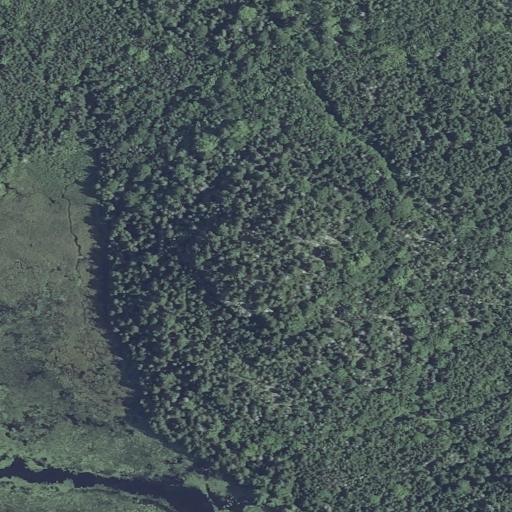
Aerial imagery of mountain in Maine named Estey Mountain containing evergreen forest, mixed forest, herbaceous wetlands, open development, deciduous forest, and woody wetlands